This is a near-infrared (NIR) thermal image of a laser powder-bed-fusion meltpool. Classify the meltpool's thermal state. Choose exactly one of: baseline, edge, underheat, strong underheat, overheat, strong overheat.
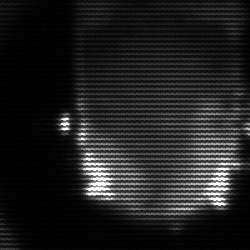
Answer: baseline